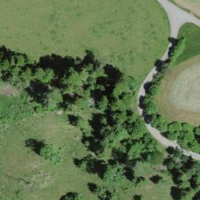
EUNIS habitat code: 44
Species observed at this site:
Lysimachia nemorum